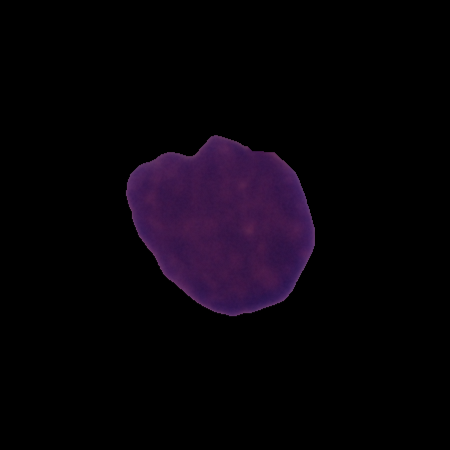
Label: cancer